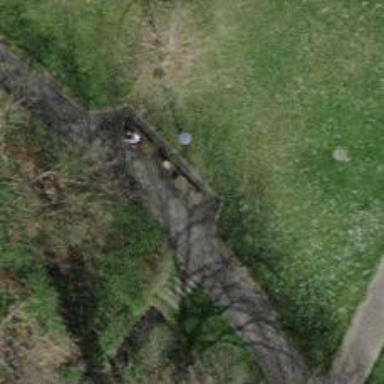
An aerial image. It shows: Bench for seating.